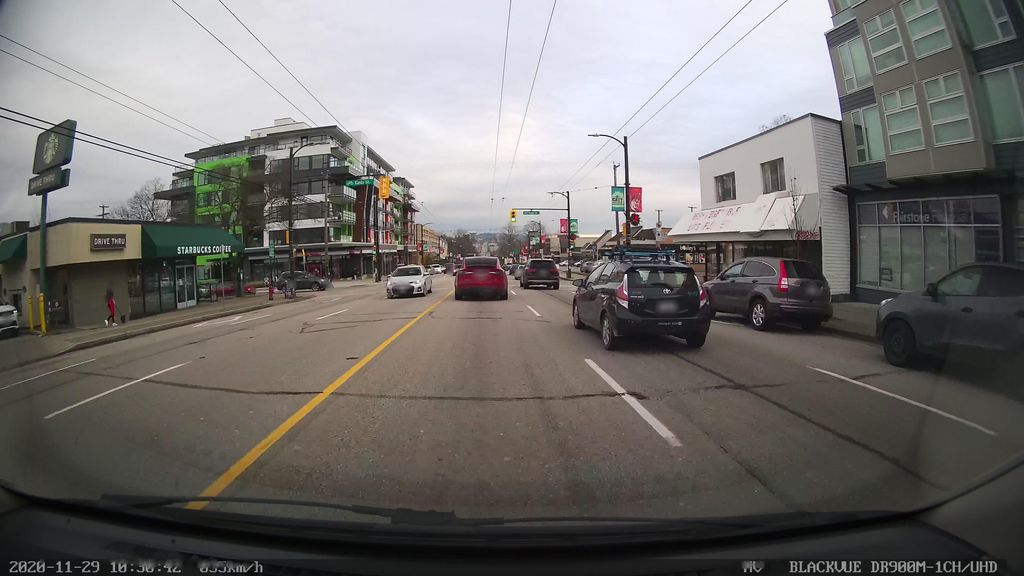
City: vancouver